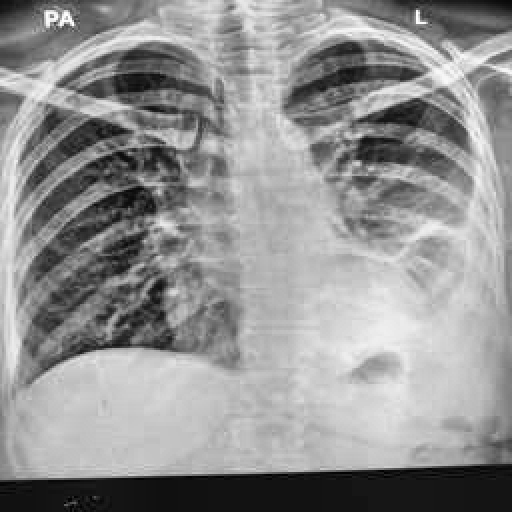
Finding: TUBERCULOSIS